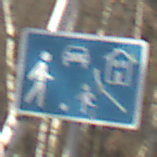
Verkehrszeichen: BeginnVerkehrsberuhigterBereich
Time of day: MorningAfternoon
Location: Outdoor (Nature)
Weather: Clear
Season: Winter
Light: Natural